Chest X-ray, AP view. Patient: 25 years old, sex M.
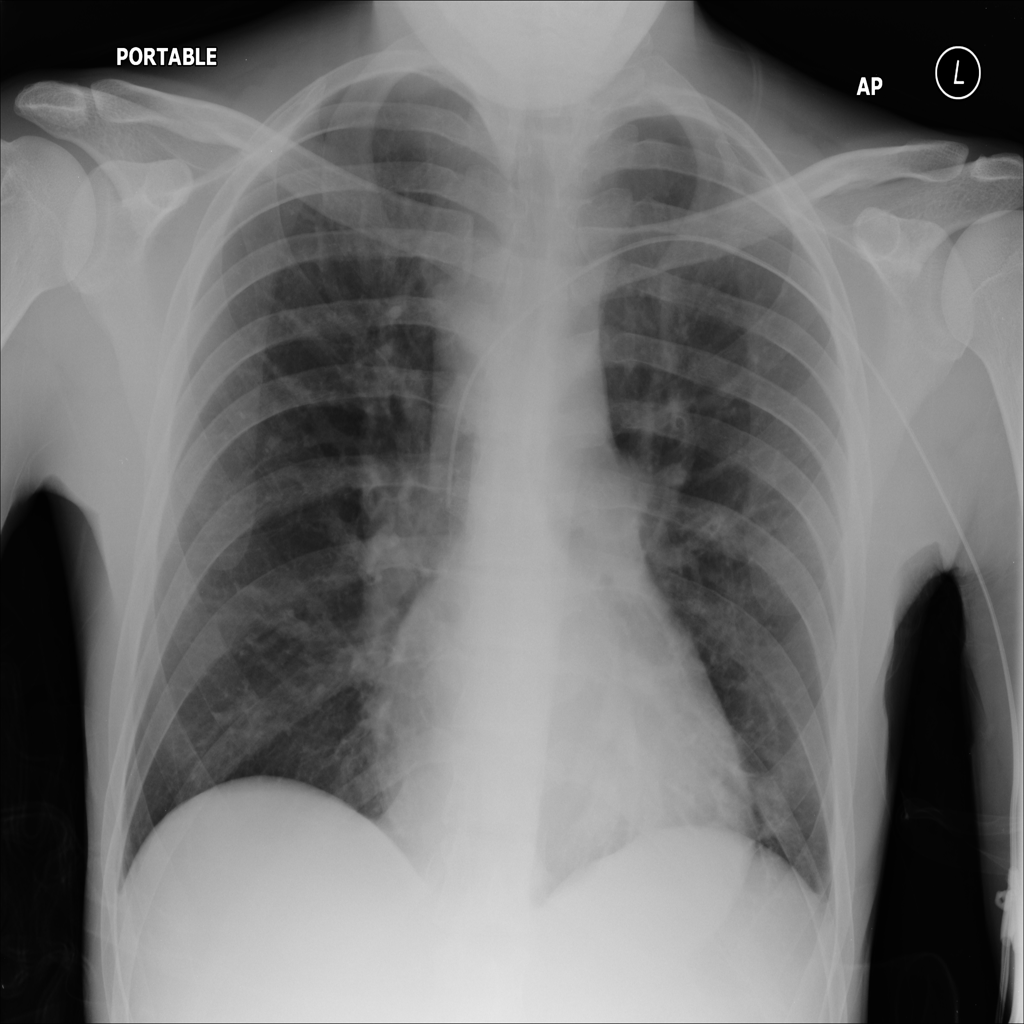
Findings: No Finding